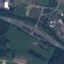
Label: Highway